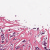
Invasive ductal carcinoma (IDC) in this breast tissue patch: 1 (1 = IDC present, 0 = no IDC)